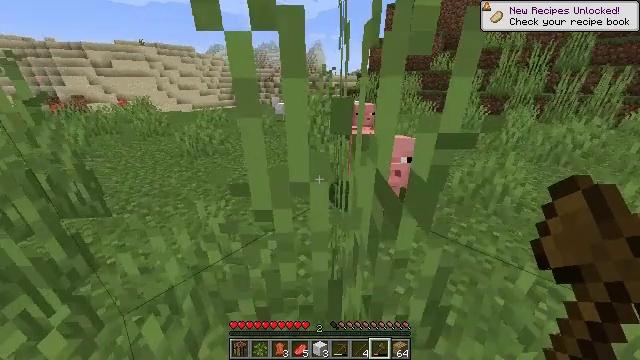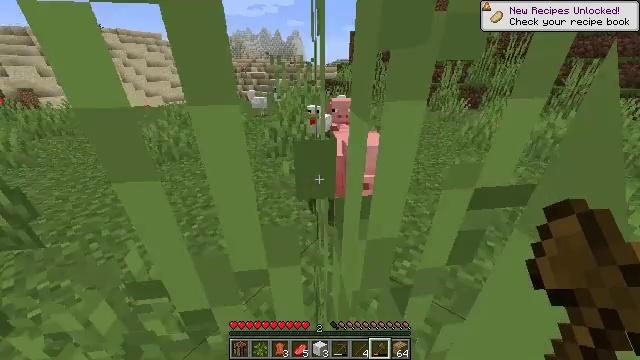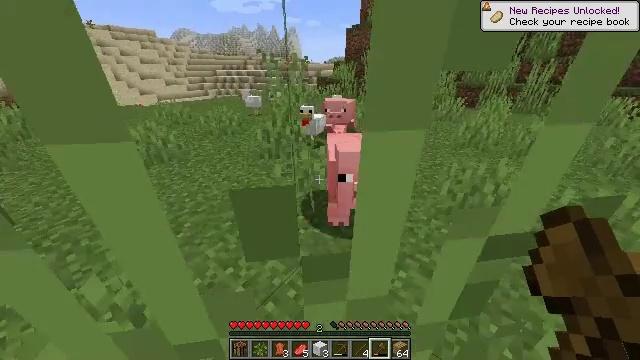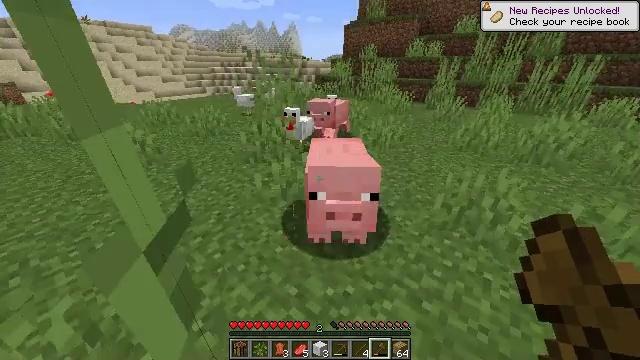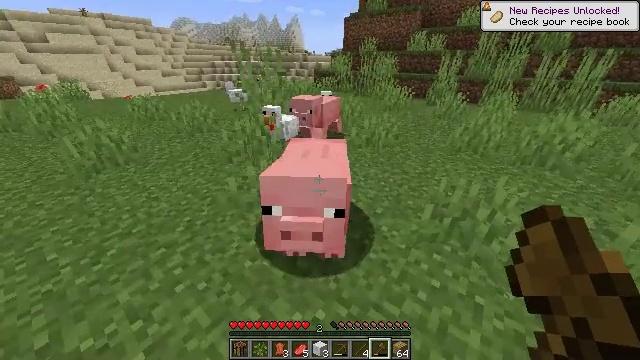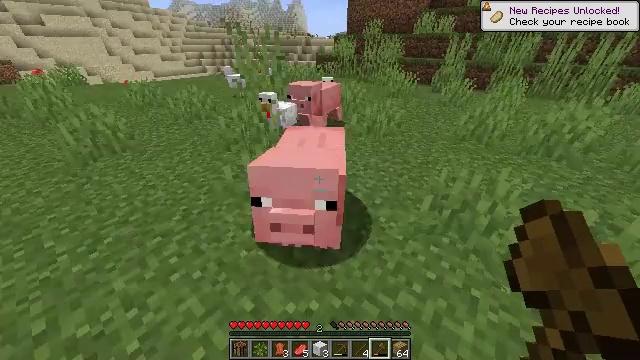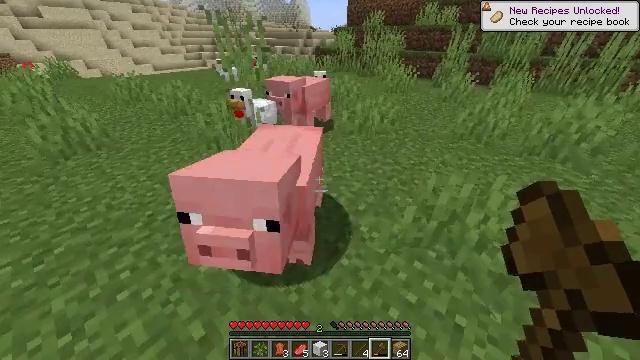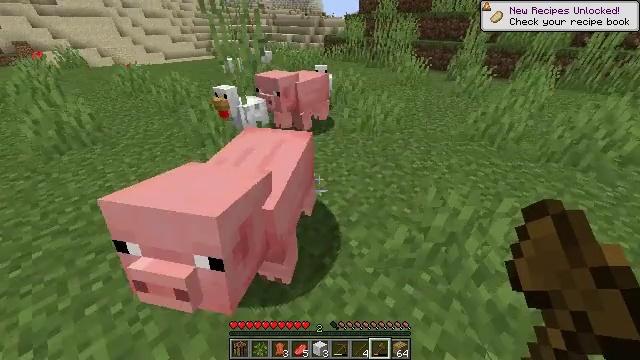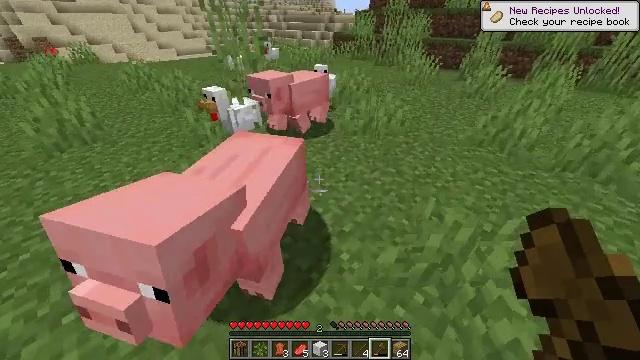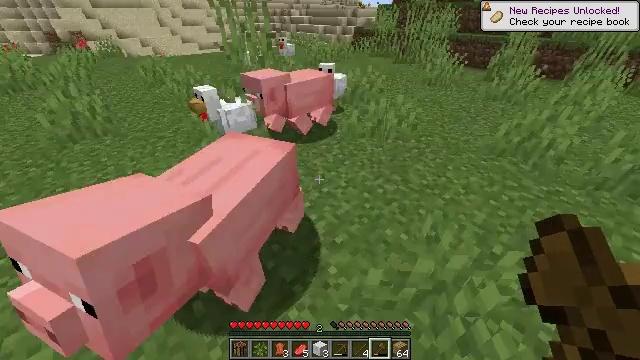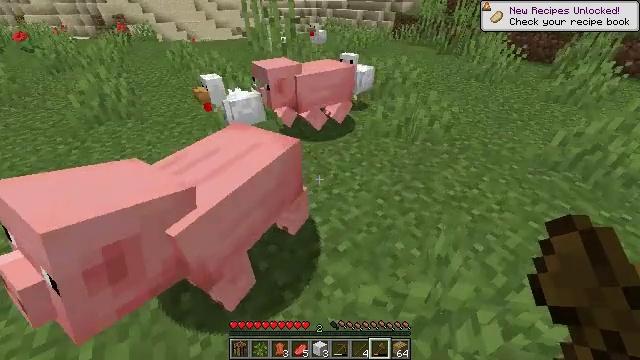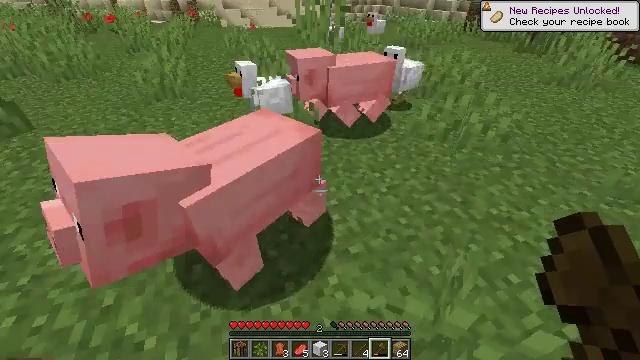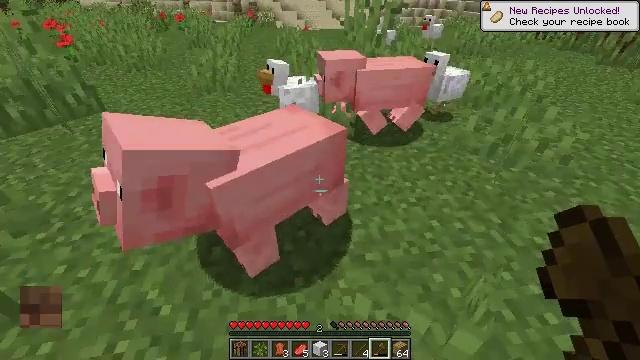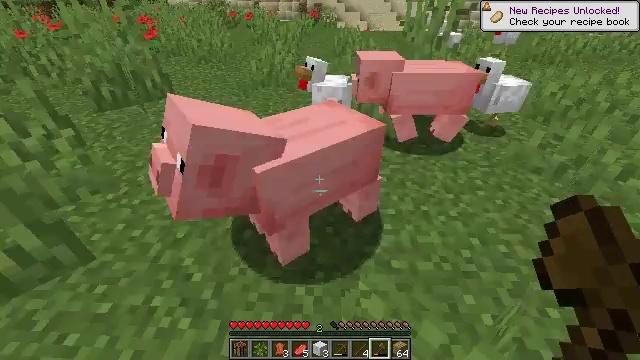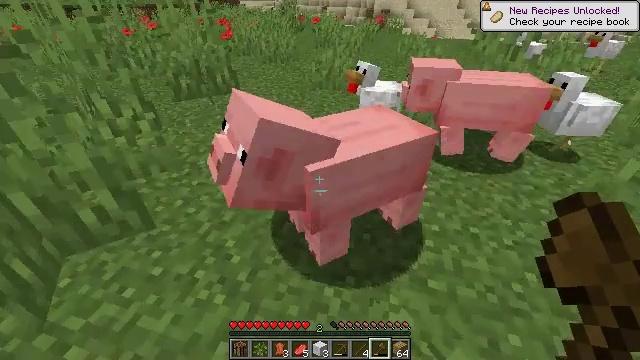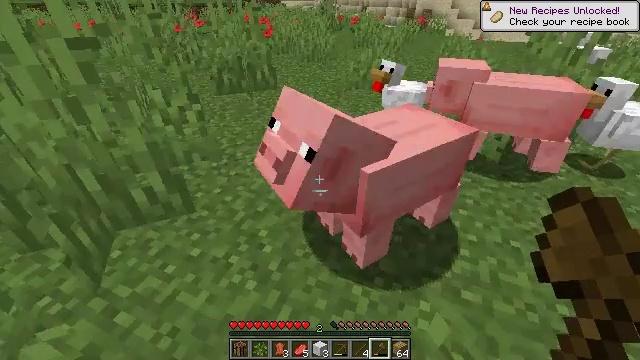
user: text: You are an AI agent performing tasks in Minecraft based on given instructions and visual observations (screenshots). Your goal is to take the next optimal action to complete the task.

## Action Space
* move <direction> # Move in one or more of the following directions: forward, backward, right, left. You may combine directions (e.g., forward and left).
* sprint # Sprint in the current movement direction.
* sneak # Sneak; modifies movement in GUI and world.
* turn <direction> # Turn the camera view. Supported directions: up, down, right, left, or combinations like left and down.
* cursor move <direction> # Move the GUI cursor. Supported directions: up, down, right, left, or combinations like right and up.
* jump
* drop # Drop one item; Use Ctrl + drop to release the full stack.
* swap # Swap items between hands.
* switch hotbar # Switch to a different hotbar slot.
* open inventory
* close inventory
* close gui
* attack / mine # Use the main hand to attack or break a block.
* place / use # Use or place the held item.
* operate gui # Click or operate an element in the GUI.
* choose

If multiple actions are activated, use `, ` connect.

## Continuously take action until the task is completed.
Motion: motion action
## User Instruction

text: Combat the pig.
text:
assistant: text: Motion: move forward and move right, sprint, turn right and down
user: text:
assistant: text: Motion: move forward and move right
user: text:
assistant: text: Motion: move forward and move right
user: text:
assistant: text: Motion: move forward and move right, turn down
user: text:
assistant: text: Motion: move forward and move right, turn down
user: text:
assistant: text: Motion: move forward and move right, turn down
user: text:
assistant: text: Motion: move forward and move right, turn left and down
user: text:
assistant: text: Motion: move right, turn left
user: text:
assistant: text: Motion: move right, turn left
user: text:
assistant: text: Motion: move right, turn left
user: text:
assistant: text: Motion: turn left
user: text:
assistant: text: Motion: turn left and up
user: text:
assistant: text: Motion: turn left
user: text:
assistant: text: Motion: turn left
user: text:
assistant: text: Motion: move left, turn left
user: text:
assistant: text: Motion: move left
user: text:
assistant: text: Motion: turn right
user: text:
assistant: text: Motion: turn right and up
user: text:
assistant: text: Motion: turn right
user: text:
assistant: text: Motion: turn right
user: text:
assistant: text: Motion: turn right
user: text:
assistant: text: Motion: turn right, jump
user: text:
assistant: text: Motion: turn right and down, jump
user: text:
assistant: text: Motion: turn right and down, jump
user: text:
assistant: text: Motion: no_op
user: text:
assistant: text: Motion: no_op
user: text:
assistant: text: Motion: no_op
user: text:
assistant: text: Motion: no_op
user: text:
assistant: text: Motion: turn right
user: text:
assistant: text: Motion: turn right, attack / mine